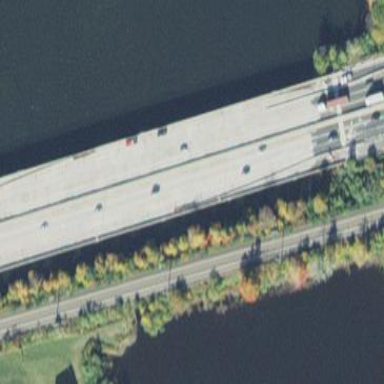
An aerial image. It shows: Man-made bridge.